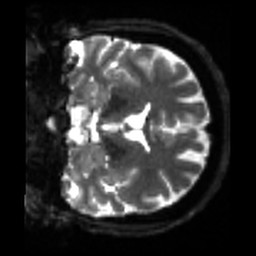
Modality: sbref
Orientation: coronal
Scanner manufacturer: siemens
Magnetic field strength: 3 T
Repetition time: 4 s
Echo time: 0.0594 s